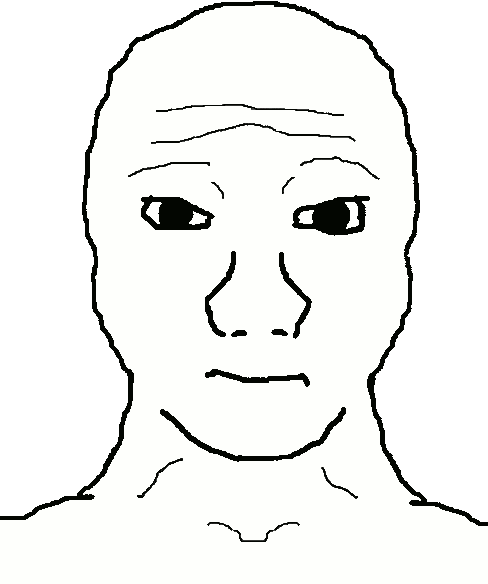
Label: 5_Front_Wojak